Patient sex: F
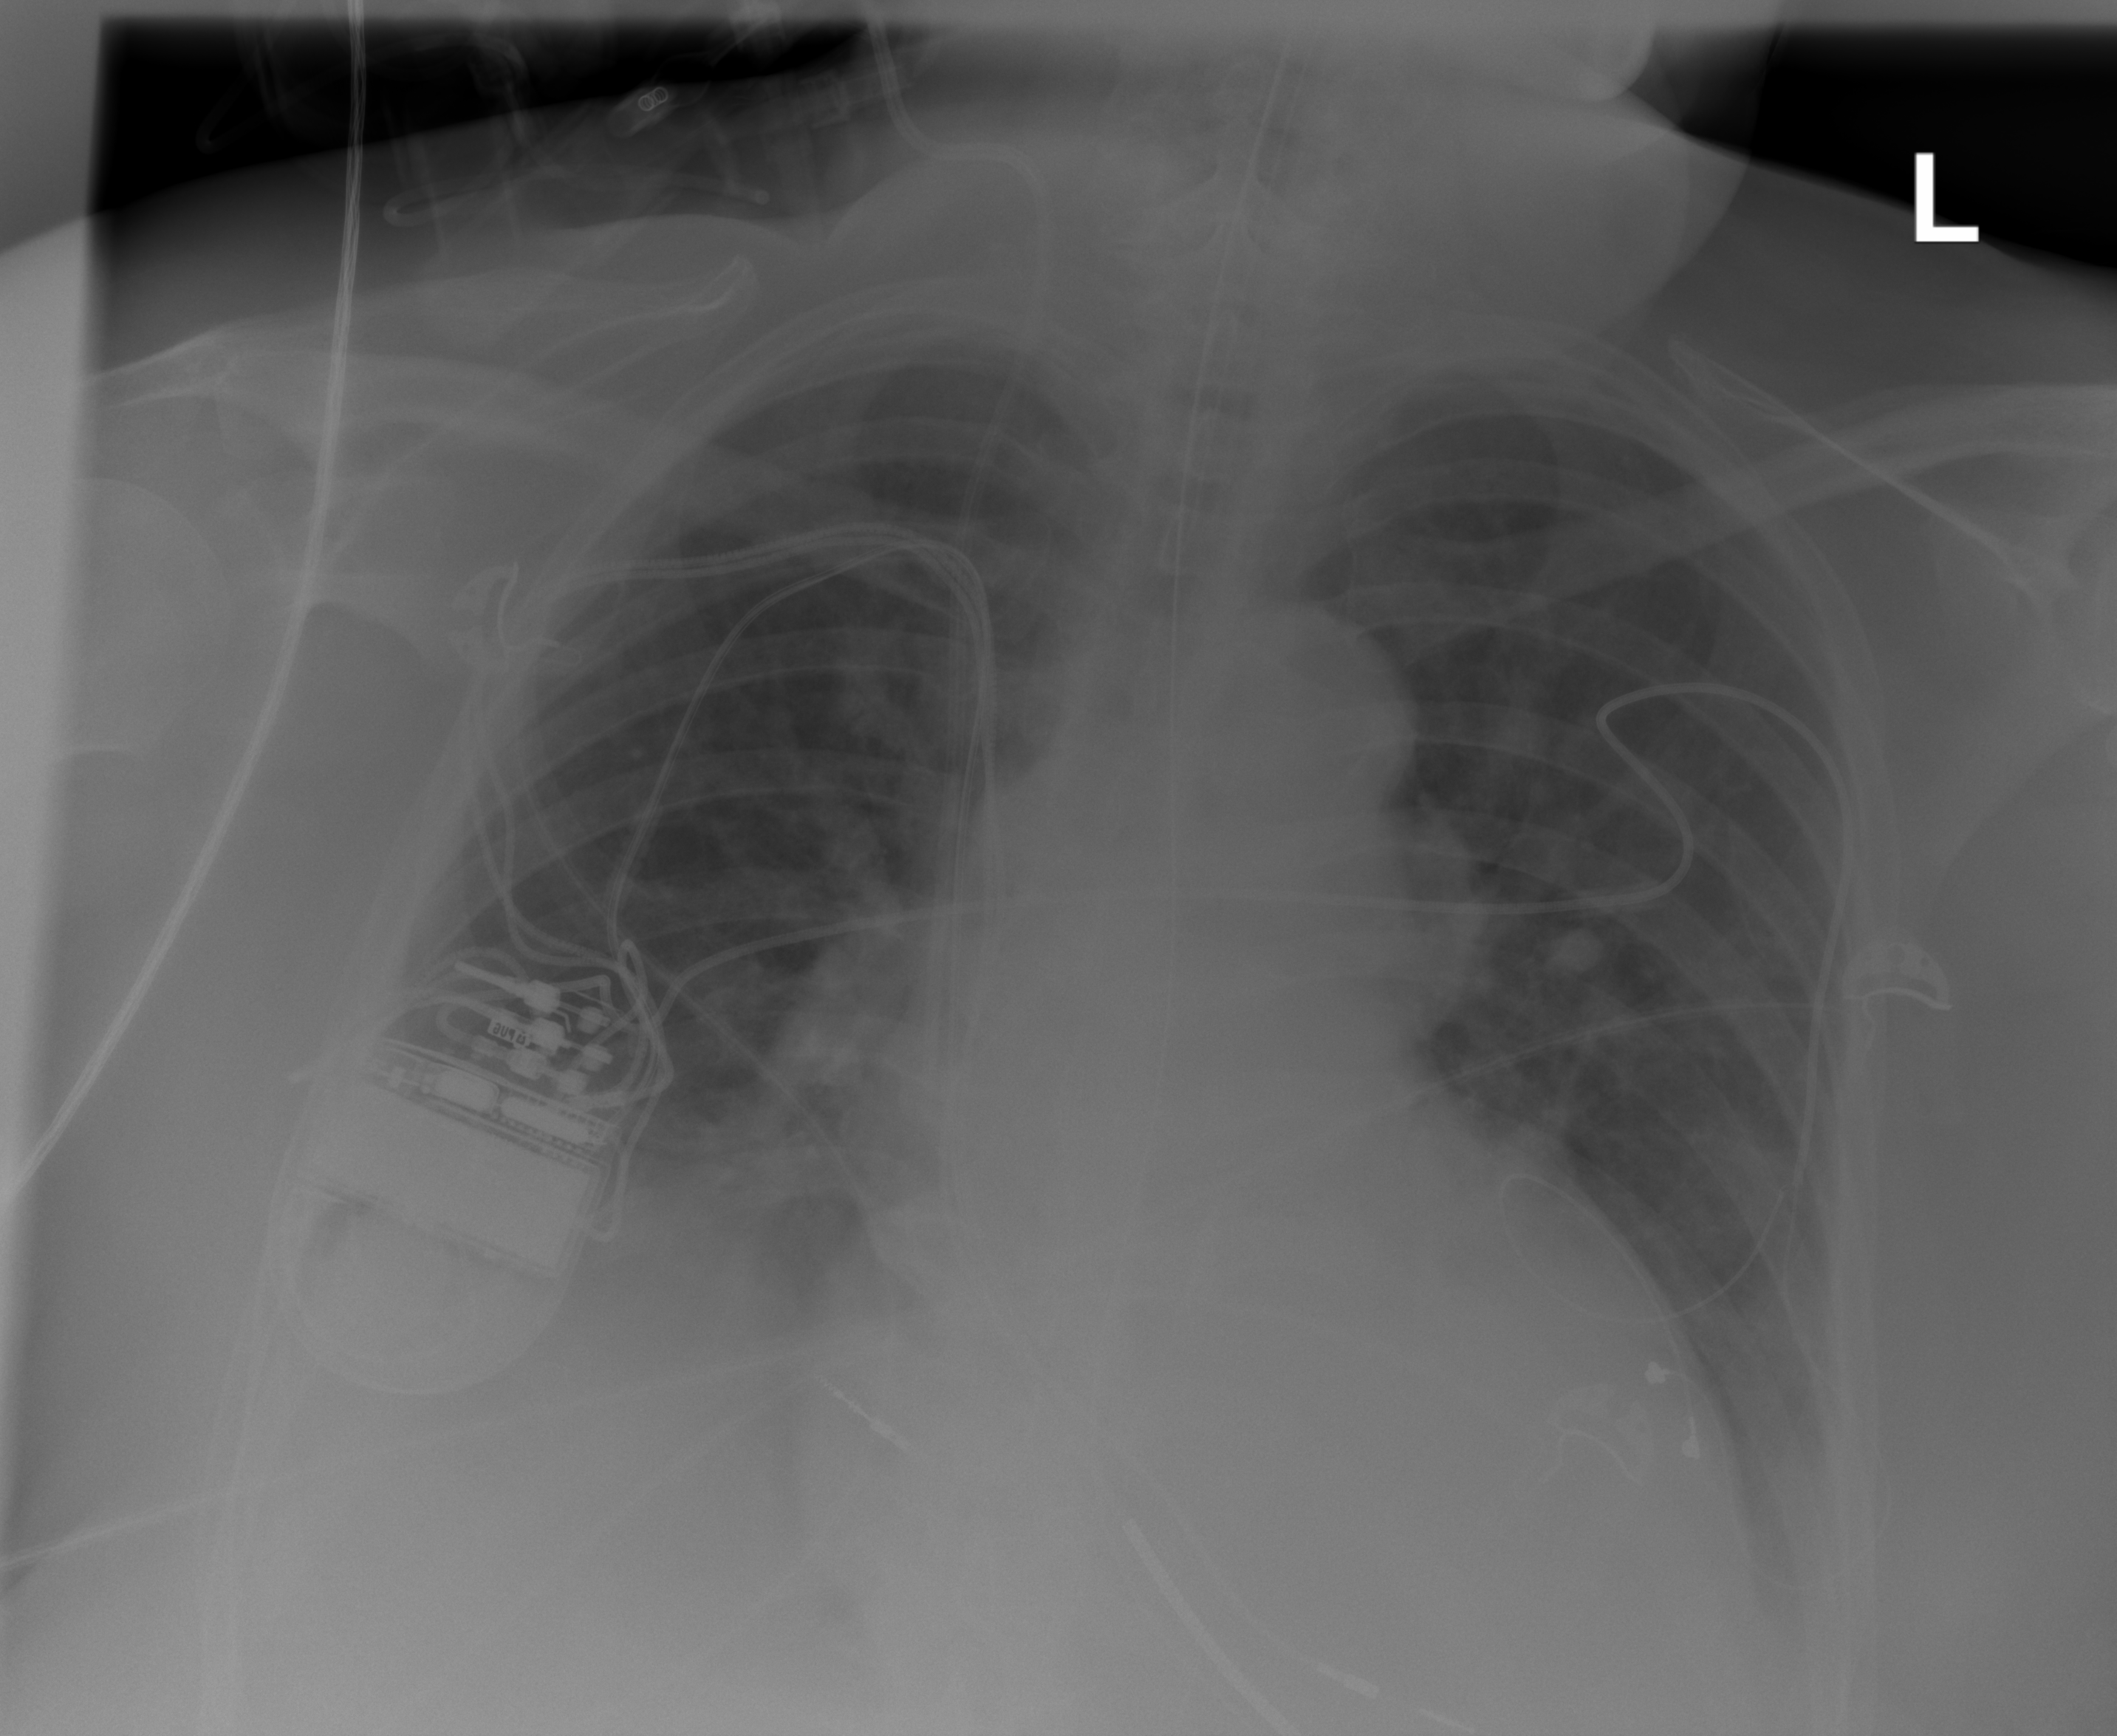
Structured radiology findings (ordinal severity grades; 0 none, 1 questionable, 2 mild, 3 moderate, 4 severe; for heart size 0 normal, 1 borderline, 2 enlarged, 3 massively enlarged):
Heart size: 2
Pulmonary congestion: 0
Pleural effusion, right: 3
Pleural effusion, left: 2
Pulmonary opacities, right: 0
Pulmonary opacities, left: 0
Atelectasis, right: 3
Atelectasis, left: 2